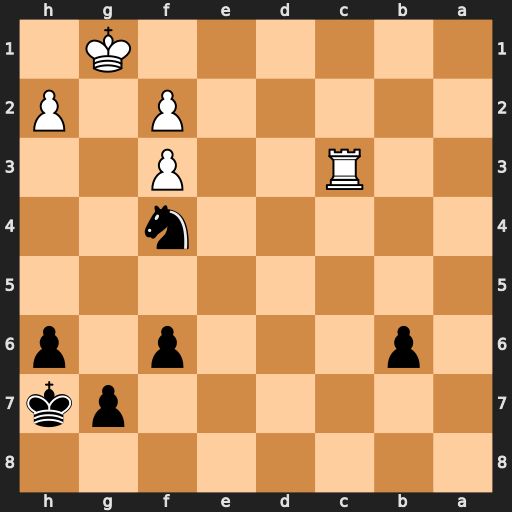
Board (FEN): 8/6pk/1p3p1p/8/5n2/2R2P2/5P1P/6K1
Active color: b
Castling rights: -
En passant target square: -
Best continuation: Ne2+ Kg2 Nxc3